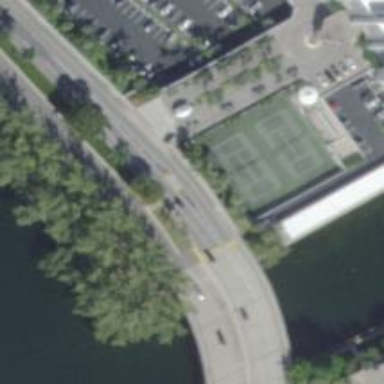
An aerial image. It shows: Tennis court in leisure pitch.